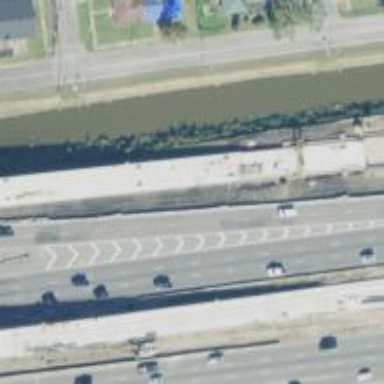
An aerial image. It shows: Bridge supported by piers.